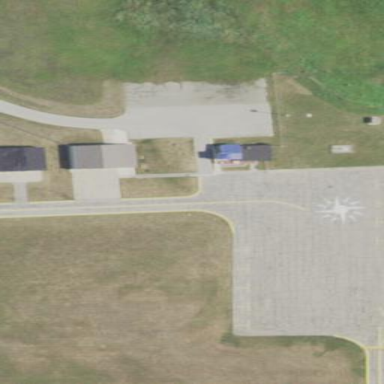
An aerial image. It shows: Apron paved with asphalt at the airport.